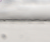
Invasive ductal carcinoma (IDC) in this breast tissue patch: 0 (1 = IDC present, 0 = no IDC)